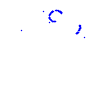
Particle: proton